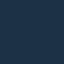
Label: SeaLake